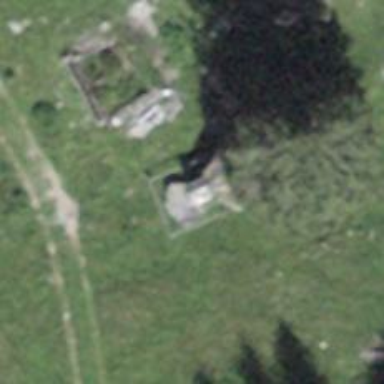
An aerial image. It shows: Wayside shrine serving as place of worship.